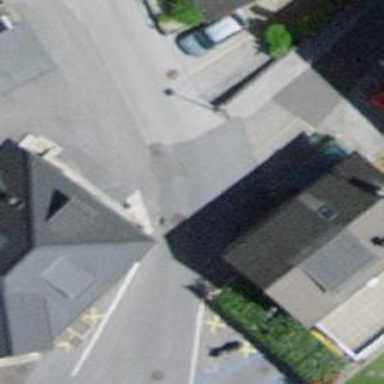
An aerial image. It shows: Asphalt road designated as living street.